Question: I'm working on a processing plugin that needs to run fast (performance is critical - at least to some extents-)
I have an engine that does the processing part and a shell around it that handles:
- - - - -
Here is the analysis that I have on visual studio:

The percents are relative to the samples on a process which is the host.
- - -
As you can see the processing part in my shell (BaseProcessor::process and all included function calls) is around 15% which is just 3% more than the engine alone. it means that the overhead of my "shell" is not too big.
But my "shell" is spending more time in functions about concurrency (exclusively and inclusively).
These functions are part of code from VS CRT code.
'concurrency::details'
I'm using std::atomic and futures a bit, and I have sleeps in working threads AFAIK.
Thank you for your suggestions!
The problem, after several tests (with much more samples to improve presision), happened to be in a code calling this that was not shown in this view but the exclusive samples/module helped me to find which DLL was using all this CPU.
After that, I found out using the function details view that the call was made from CLogBuffers (which is in this view 5% inclusive)
thank you for pointing my error
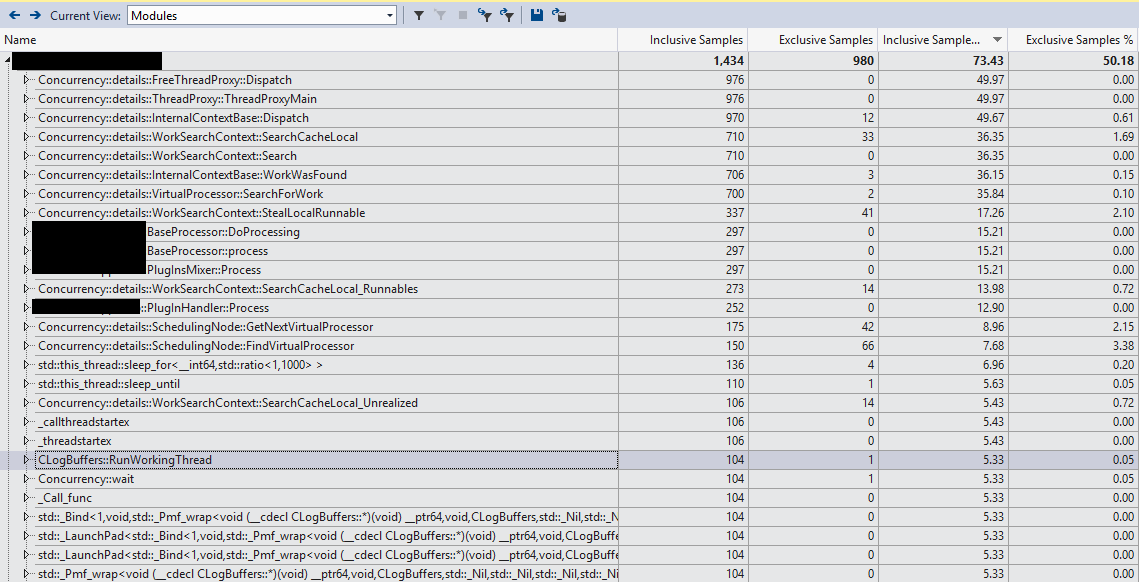
Answer: You are sharing only a picture of the data, and is not relevant data. All one can tell from looking at the function list sorted by Inclusive is that some funcitons sit at the head of the stack (like Dispatch, ThreadProxyMain etc) and will be in stack, hence the high count but very low count. Nothing new here, always to be expected, does not indicate any problem.
The few functions that seem to do work are: GetNextVirtualProcess, FindVirtualProcessor, StealLocalRunnable and SearchCacheLocal. One can only guess, having nothing but a picture to look at, but It looks like your own code doesn't really anything and the only thing left to capture in the perf data is when the code is yielding and such.
There are many more views in perf analysys (butterfly view is great example) that would help pinpointing toward a (if one really exists). As things stand, I really don't see any perf issue in the picture you posted. Is also a very small sample, at 1000 samples is basically irrelevant. Did you capture your process under serious load, for sufficient time, with sufficient resolution?